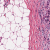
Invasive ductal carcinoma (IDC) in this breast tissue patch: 1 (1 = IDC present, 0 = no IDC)